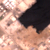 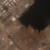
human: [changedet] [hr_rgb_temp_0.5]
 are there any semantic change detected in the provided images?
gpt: Some new constructions appear in the urbanized area.